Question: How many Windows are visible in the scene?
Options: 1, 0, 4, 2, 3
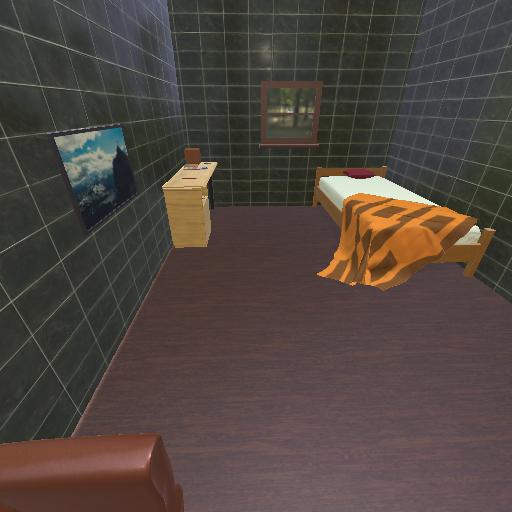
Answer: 1